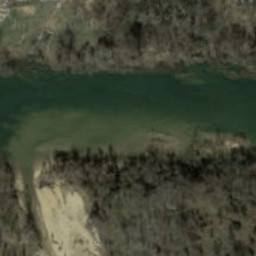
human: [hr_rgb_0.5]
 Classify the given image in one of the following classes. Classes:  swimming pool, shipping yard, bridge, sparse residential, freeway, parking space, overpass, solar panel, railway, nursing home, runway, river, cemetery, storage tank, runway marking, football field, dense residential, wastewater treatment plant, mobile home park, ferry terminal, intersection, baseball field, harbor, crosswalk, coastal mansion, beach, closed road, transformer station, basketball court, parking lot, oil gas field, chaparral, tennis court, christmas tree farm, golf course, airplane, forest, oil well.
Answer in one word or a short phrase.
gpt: river